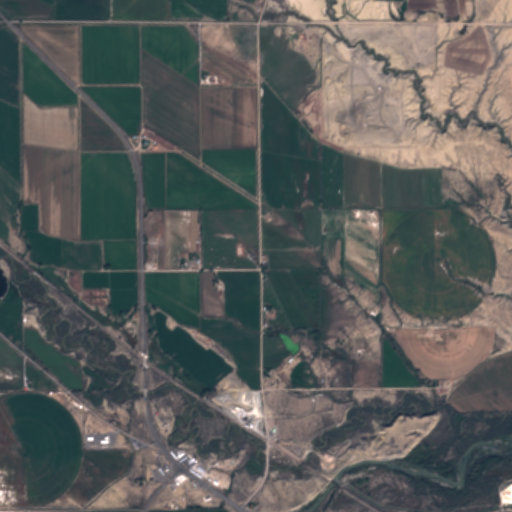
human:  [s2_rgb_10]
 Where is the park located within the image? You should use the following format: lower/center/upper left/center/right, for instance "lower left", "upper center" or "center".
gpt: The park is located in the lower left of the image.
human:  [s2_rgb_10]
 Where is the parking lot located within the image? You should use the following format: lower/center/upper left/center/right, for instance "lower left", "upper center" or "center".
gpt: The parking lot is located in the lower center of the image.
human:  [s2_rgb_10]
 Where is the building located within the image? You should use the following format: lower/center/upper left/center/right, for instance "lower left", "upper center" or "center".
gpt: The building is located in the lower left of the image.
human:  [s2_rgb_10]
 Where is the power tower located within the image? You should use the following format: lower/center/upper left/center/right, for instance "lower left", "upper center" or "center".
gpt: There is no power tower in the image.